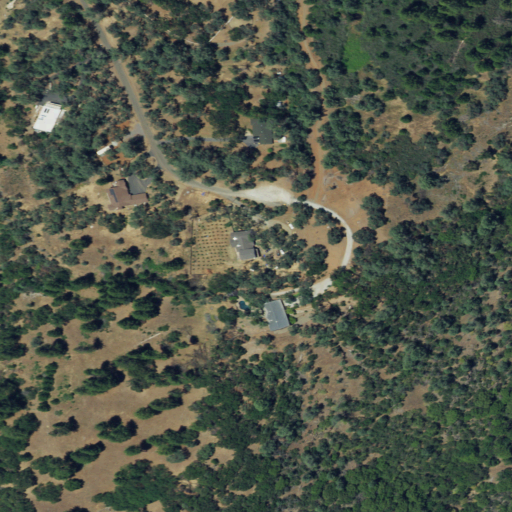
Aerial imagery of mountain in California named White Oak Point containing evergreen forest, shrub, mixed forest, open development, and low intensity development